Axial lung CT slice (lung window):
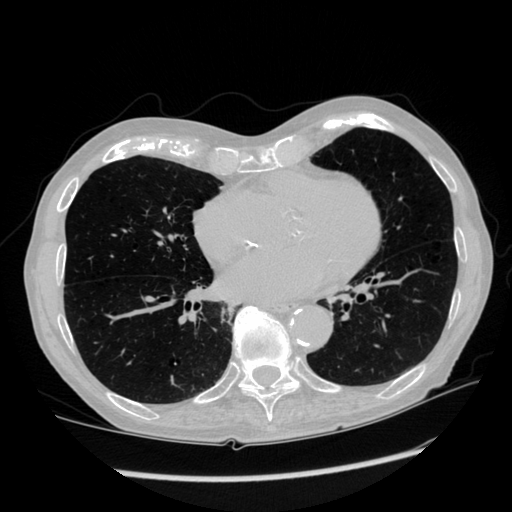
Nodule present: no